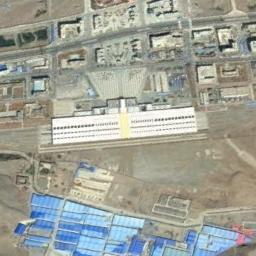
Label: railway_station